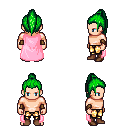
a pixel art fantasy rpg character, male body template, human, light skin, pink cape, gold greaves, green long topknot hairstyle, cloth bracers, brown shoes, four views (front, back, left, right), 2x2 character sprite sheet, small pixel art, hard edges, no anti-aliasing